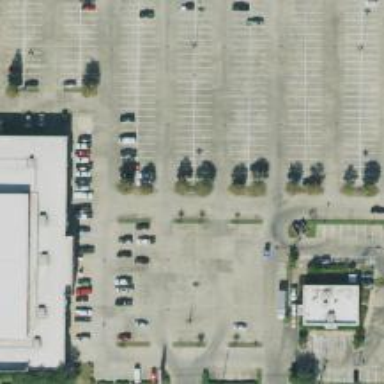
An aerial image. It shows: Parking space is available.